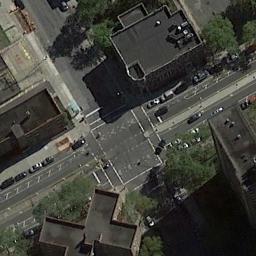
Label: intersection